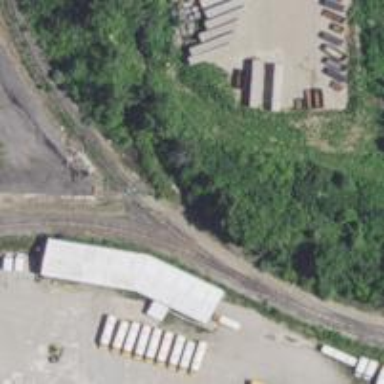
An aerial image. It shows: Abandoned spur railway.